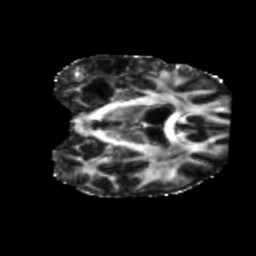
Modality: FA
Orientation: coronal
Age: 58
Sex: female
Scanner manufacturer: siemens
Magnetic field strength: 3 T
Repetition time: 5.25 s
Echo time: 0.08 s